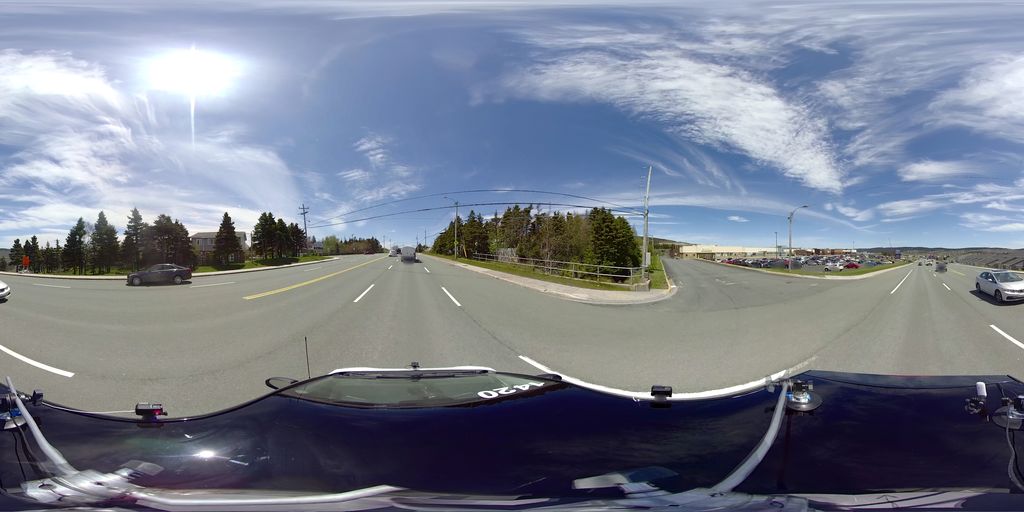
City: st_johns